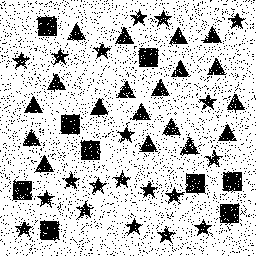
Squares: 9
Triangles: 19
Stars: 20
Total shapes: 48